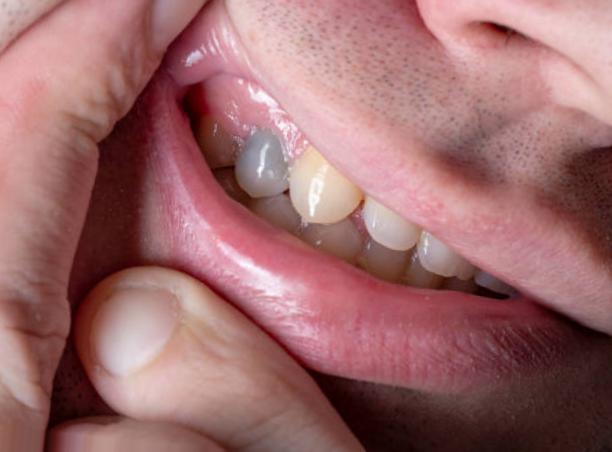
Condition: Caries